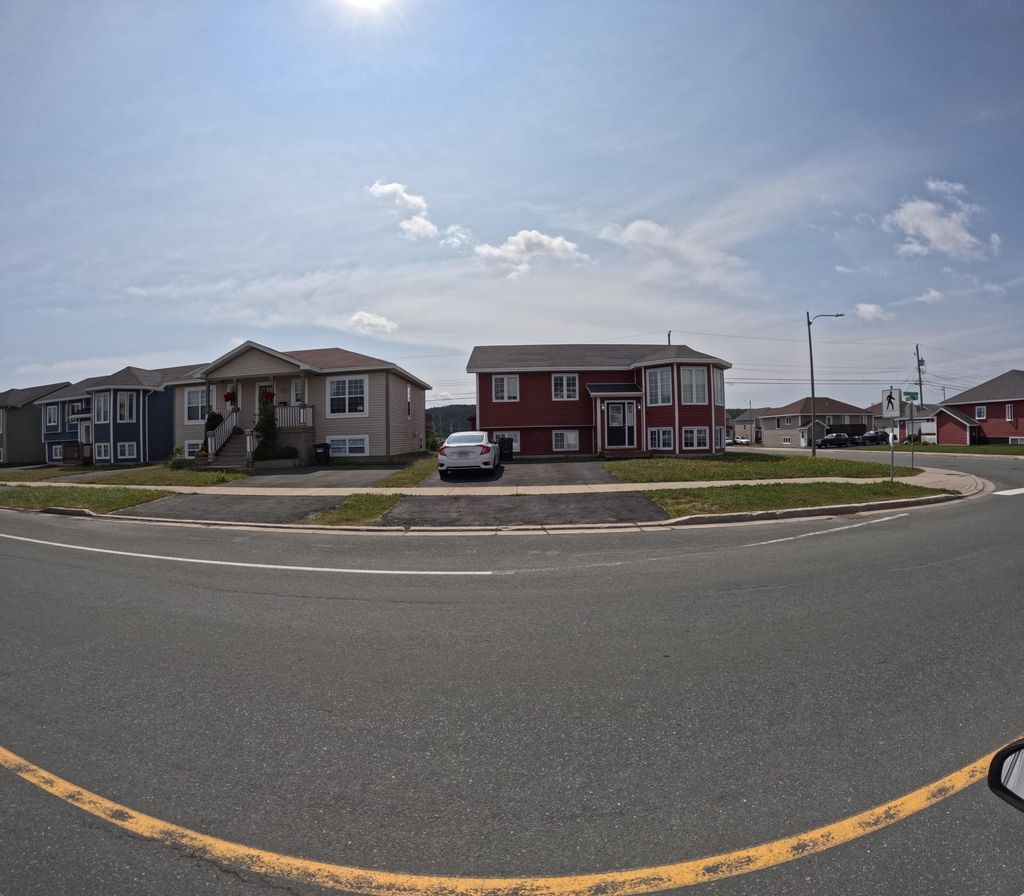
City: st_johns